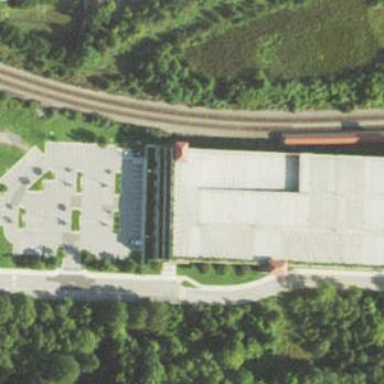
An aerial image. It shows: Multi-storey parking building with paved surface. It also serves as park and ride facility.